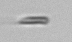
Label: fiber